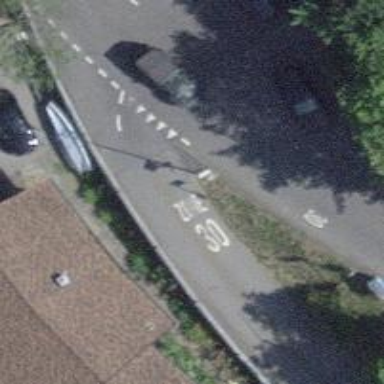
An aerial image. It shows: Public transport stop position.